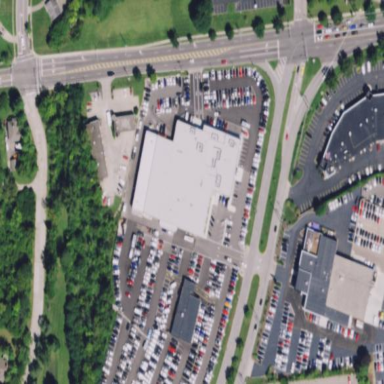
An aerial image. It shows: Building housing car shop.